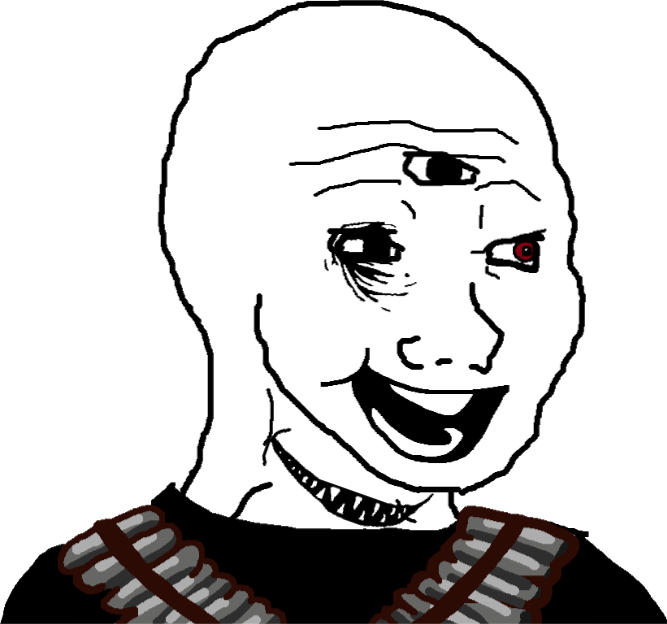
Label: 5_Bloomer